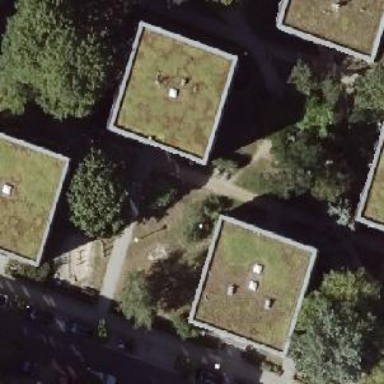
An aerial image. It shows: Building with apartments and flat roof.